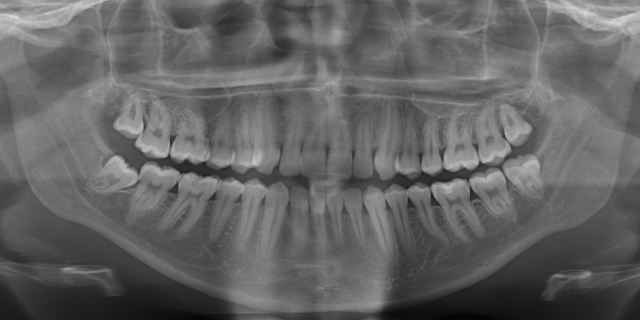
adult